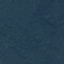
Land use / land cover: Forest